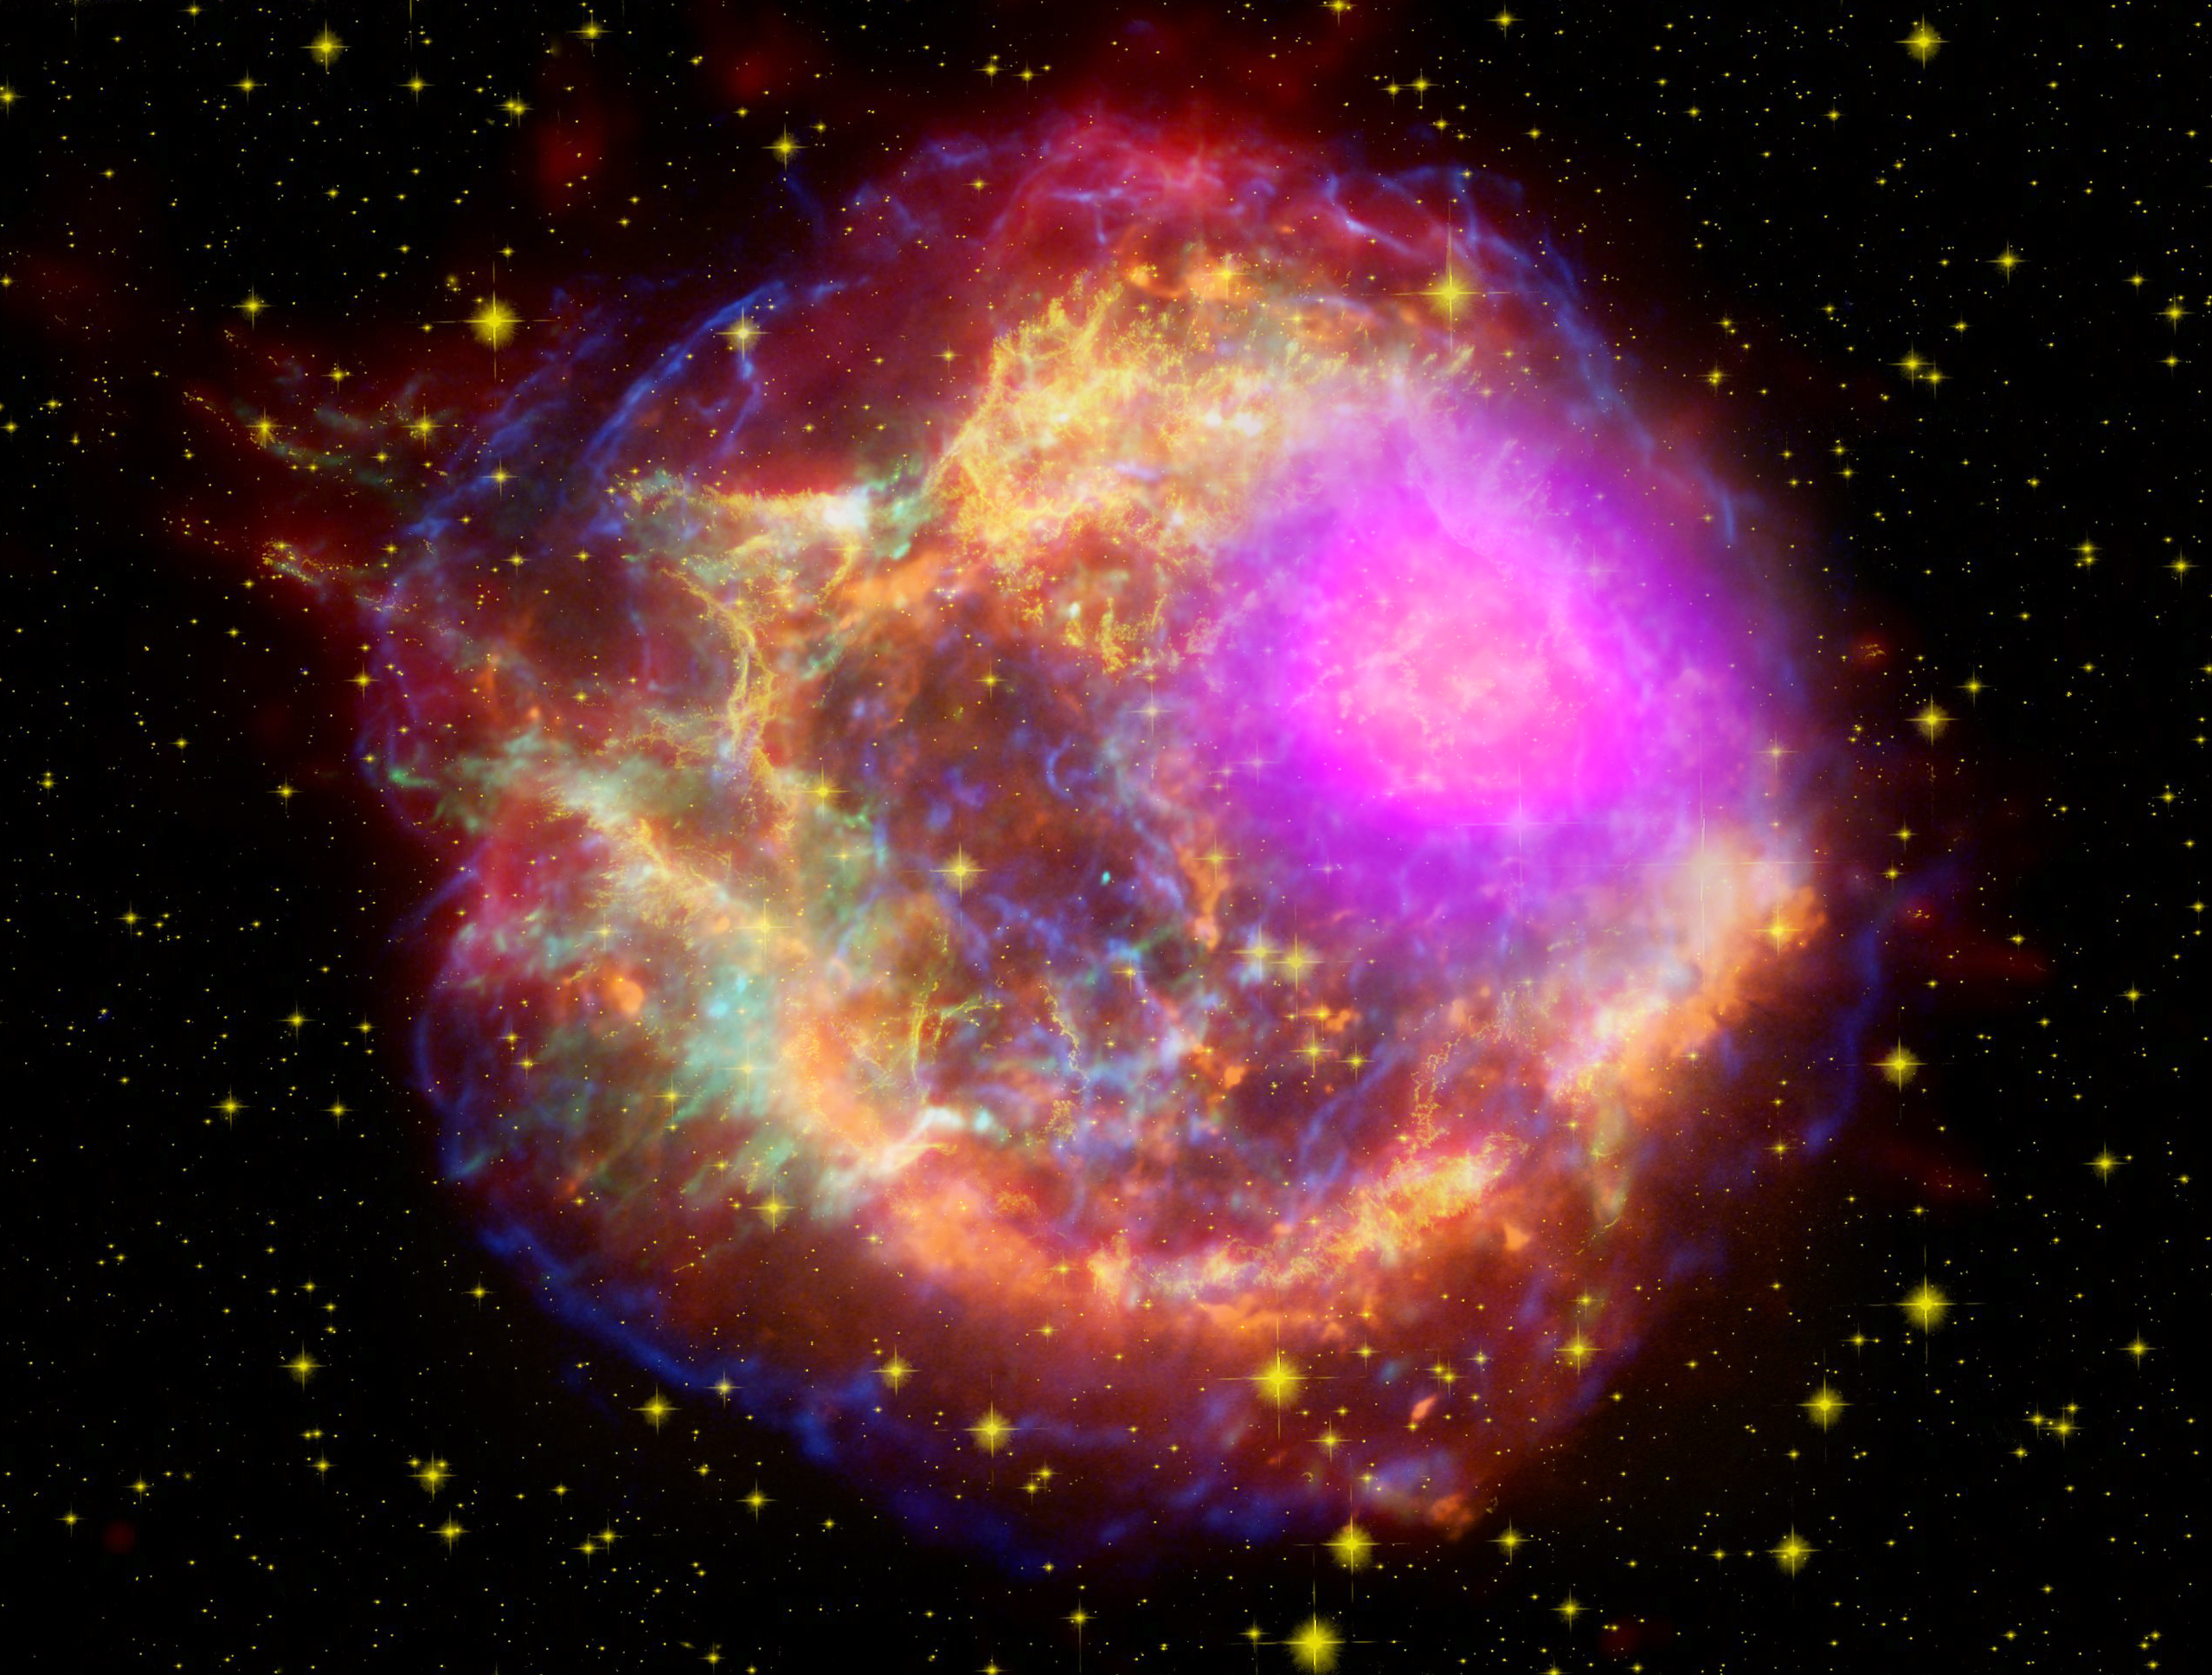
Cassiopeia A supernova Cassiopeia A supernova, nasa, fermi, goddard, spitzerspacetelescope, gsfc, cassiopeiaasupernov